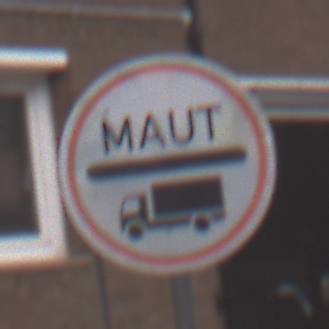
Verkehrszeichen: Mautpflicht
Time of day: MorningAfternoon
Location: Outdoor (Urban)
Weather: Overcast
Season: NotSpecified
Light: Natural